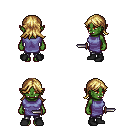
a pixel art fantasy rpg character, female body template, orc, green skin, chain tabard jacket, metal pants, blonde loose hair, black shoes, dagger, four views (front, back, left, right), 2x2 character sprite sheet, small pixel art, hard edges, no anti-aliasing